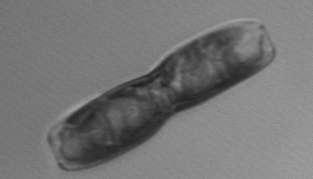
Label: pennate_morphotype1